Question: When doing binary subtraction what is the borrow in and borrow out.

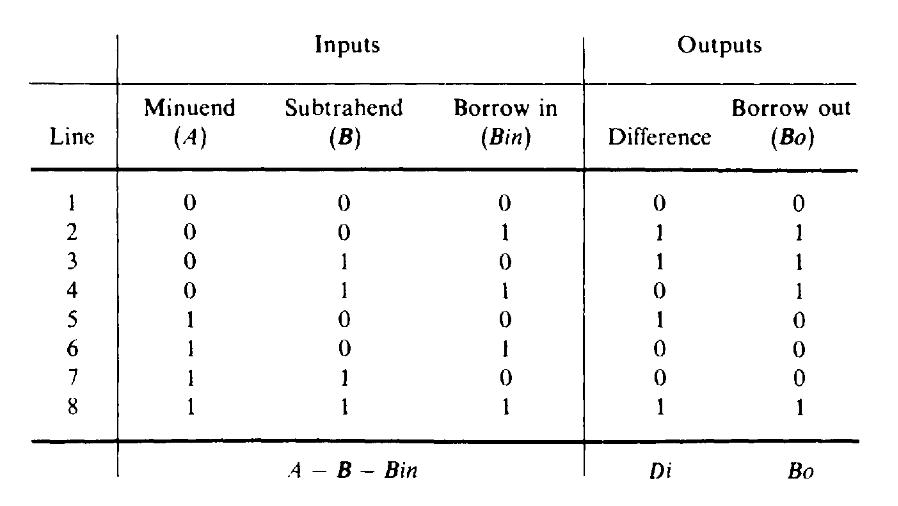
Answer: Binary subtraction works just like decimal subtraction. Subtraction is done column by column, from right to left. For each column, you need to know two things:
1. Did the previous column need to do a borrow? (borrow in)
2. Did this column's subtraction need to do a borrow? (borrow out)
So if we are doing decimal subtraction:
'''
110
-98
---
'''
For the first column, there is no previous column, so no borrow in. But there is a borrow out - we needed to borrow because '0 < 8'. The result is '2'.
For the second column, there is a borrow in from the first column, and a borrow out since '0 < 9'. The result is '1'.
For the third column there is a borrow in, but no borrow out ('0 >= 0').